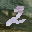
Label: 2